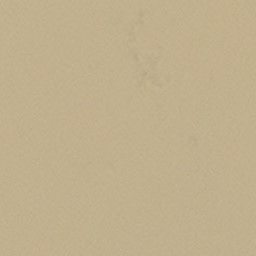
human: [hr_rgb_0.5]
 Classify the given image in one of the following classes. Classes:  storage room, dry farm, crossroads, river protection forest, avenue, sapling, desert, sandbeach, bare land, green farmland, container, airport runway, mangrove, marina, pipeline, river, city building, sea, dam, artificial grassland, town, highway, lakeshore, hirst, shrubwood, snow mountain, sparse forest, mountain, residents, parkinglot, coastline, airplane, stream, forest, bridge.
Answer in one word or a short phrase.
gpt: desert